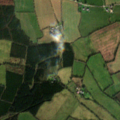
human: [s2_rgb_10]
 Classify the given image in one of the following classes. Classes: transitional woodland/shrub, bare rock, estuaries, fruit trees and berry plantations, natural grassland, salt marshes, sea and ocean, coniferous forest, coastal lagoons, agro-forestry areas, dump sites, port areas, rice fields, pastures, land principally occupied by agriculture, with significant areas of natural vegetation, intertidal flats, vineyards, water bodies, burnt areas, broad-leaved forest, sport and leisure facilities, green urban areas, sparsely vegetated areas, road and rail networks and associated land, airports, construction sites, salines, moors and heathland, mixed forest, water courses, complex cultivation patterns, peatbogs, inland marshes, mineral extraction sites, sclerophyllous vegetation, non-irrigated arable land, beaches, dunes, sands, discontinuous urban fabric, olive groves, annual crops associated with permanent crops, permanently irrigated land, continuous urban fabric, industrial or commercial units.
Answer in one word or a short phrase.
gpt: pastures, complex cultivation patterns, coniferous forest